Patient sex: M
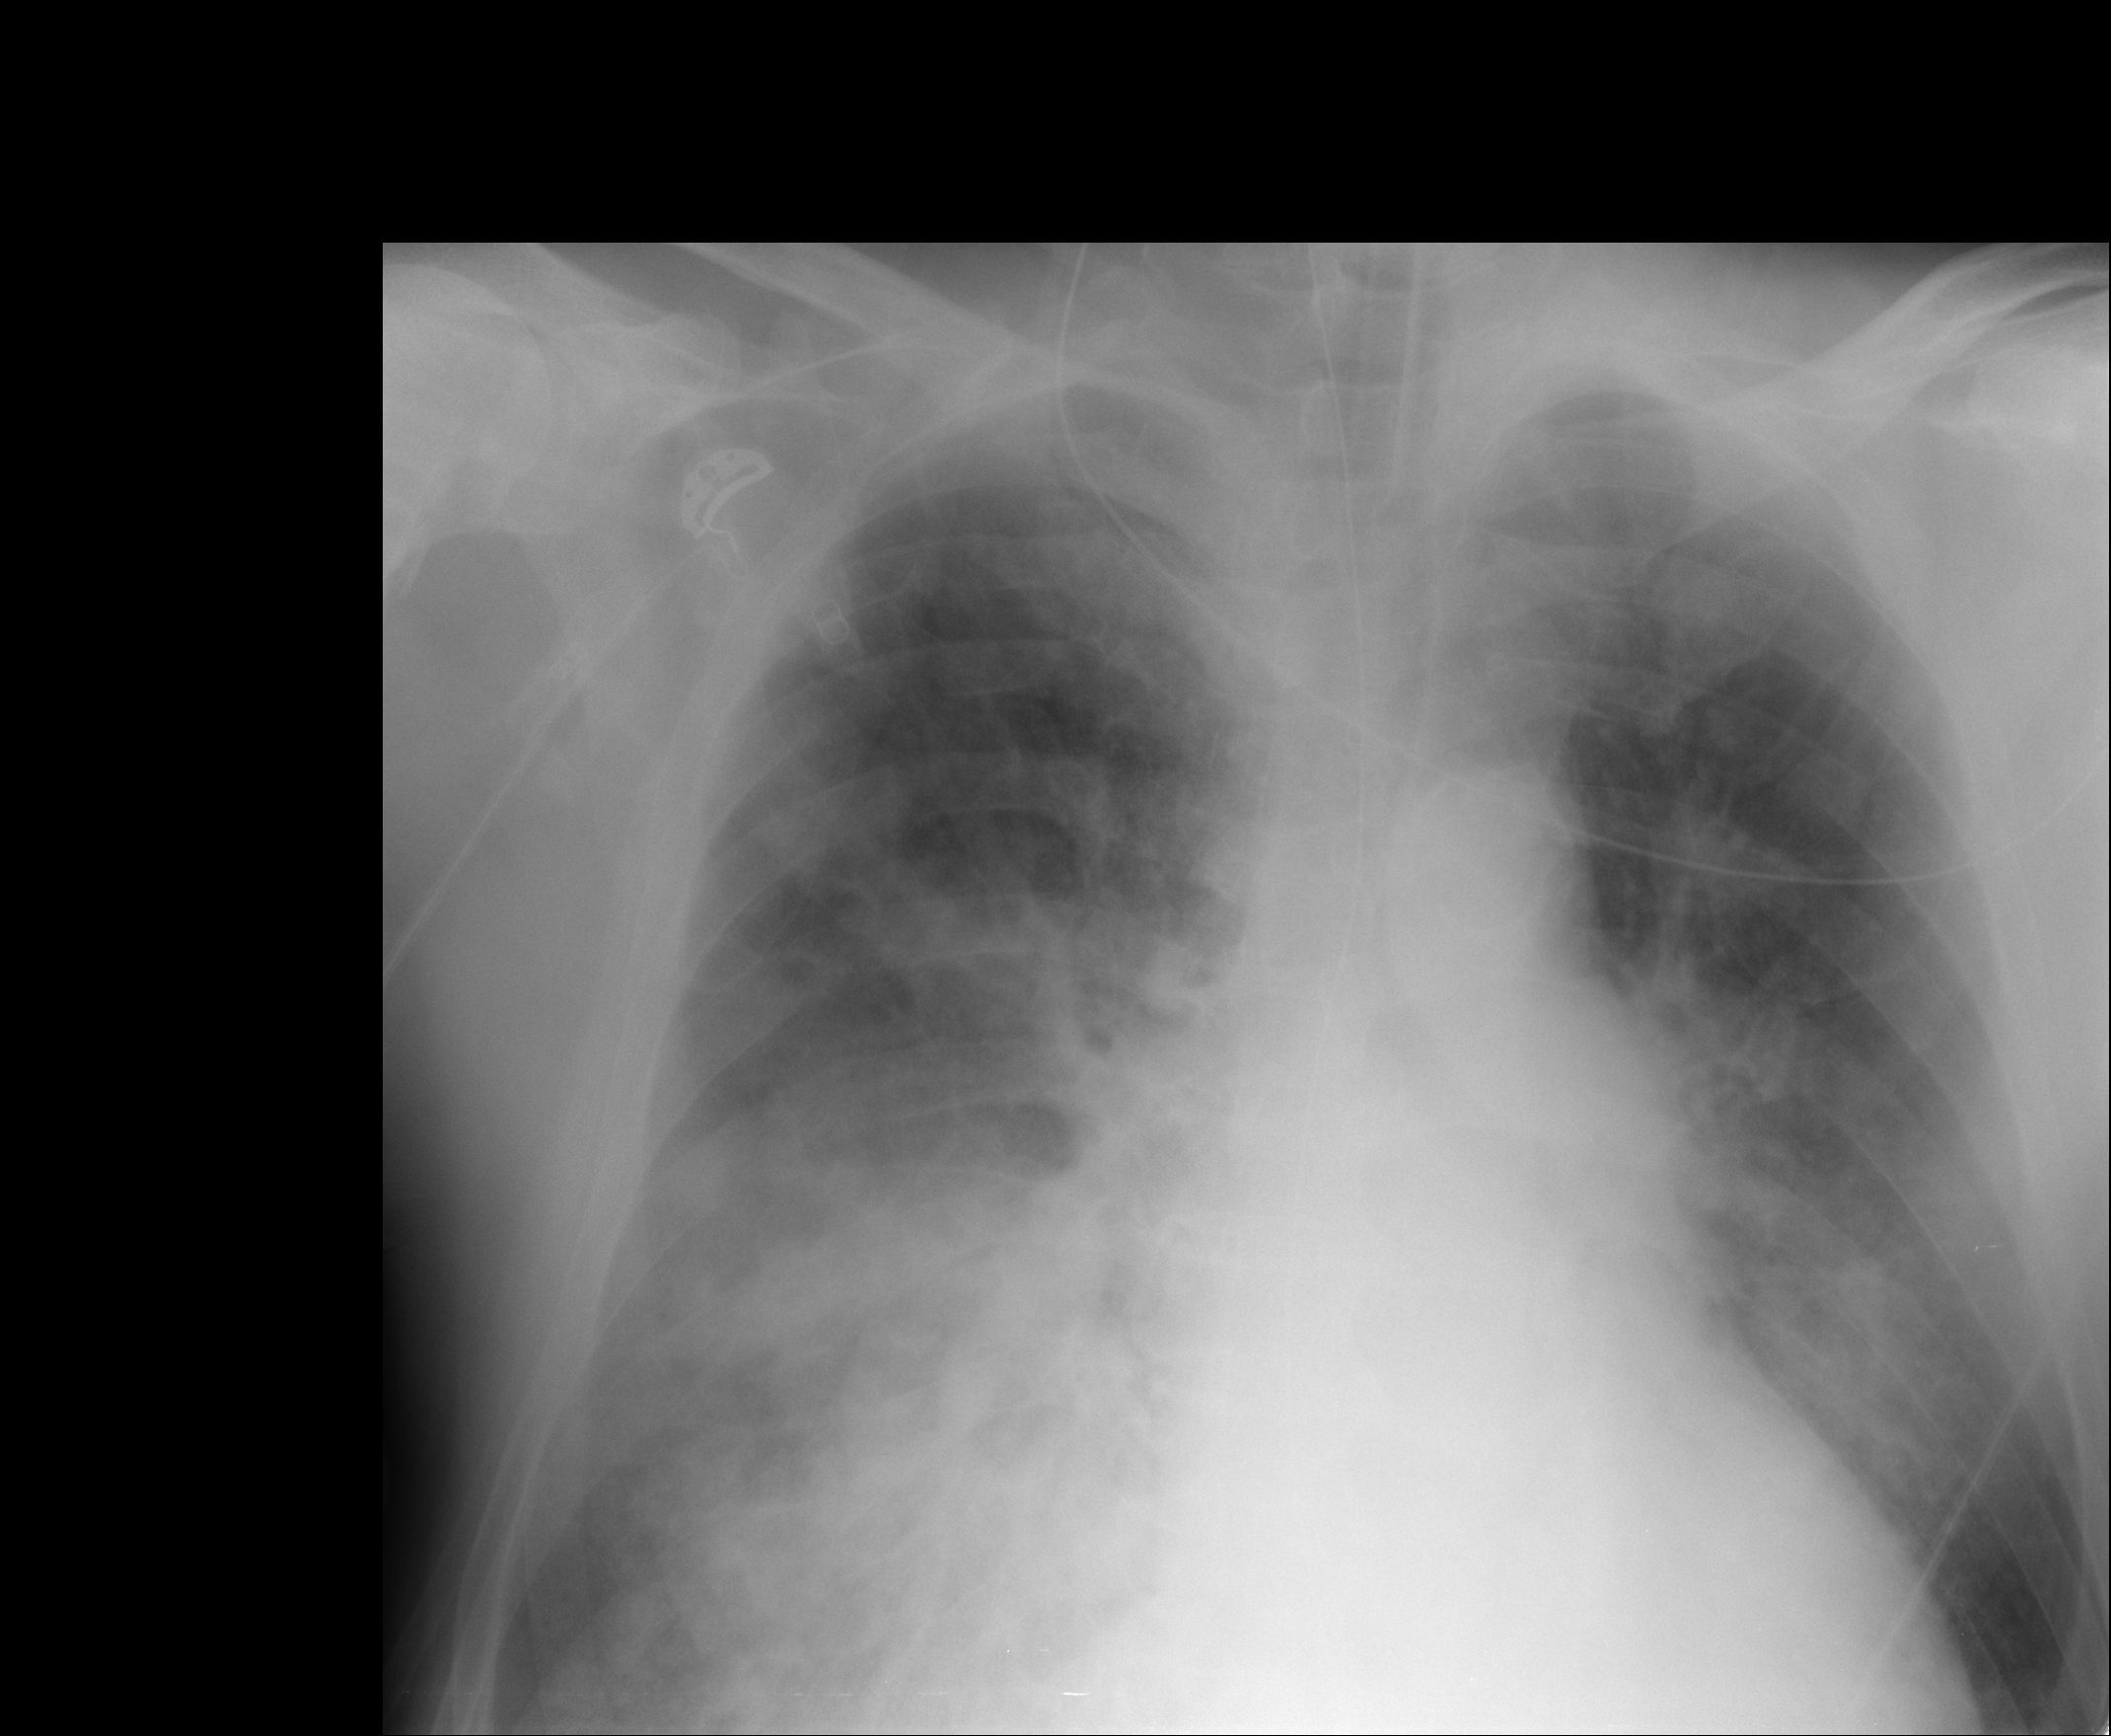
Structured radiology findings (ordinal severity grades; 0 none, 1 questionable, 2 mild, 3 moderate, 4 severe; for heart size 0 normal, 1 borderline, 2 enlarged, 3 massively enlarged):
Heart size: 0
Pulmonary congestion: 0
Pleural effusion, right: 2
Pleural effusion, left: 0
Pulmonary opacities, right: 3
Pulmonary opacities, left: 2
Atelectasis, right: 3
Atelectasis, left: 0